Атомарный цезий при возбуждении испускает две монохроматические линии излучения с близкими длинами волн $\lambda_{1}$ и $\lambda_{2}$. Для анализа этого излучения используется интерферометр Майкельсона (см. рисунок).
Излучение цезиевой лампы $S$ с помощью линзы $Л_{1}$ в виде параллельного пучка направляется на полупрозрачное зеркало-делитель $D$. Это излучение частично отражается от делителя и падает на неподвижное зеркало $H$. Другая часть излучения проходит через делитель и падает на подвижное зеркало $П$. После отражения от зеркал $H$ и $П$ оба пучка вновь возвращаются к делителю $D$. Часть энергии этих пучков делитель направляет в сторону линзы $Л_{2}$, которая фокусирует оба пучка на поверхность катода фотоэлемента $Ф$. Сила тока фотоэлемента пропорциональна суммарной интенсивности падающего на него потока излучения. Подвижное зеркало $П$ начинает медленно двигаться от делительной пластины с постоянной скоростью $v=2.02 \cdot 10^{-6}~м/с$; при этом сила тока фотоэлемента изменяется так, как показано на рисунке ниже.
Определите:
среднюю длину волны излучения $\lambda=\frac{\lambda_{1}+\lambda_{2}}{2}$;
разность длин волн $\Delta \lambda=\lambda_{2}-\lambda_{1}$;
отношение $I_{1} / I_{2}$ интенсивностей спектральных линий, испускаемых атомом цезия.
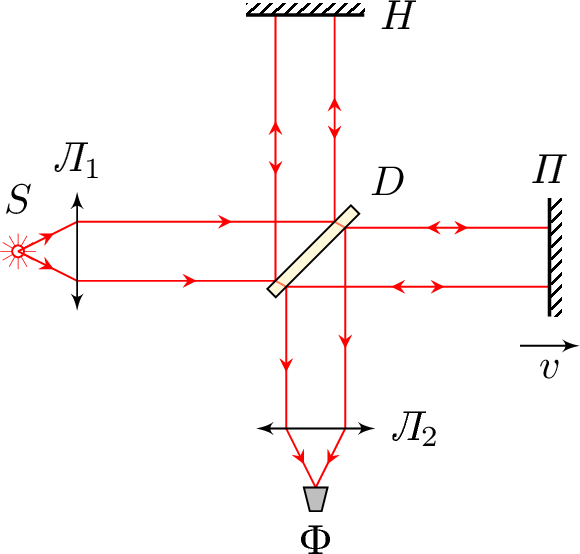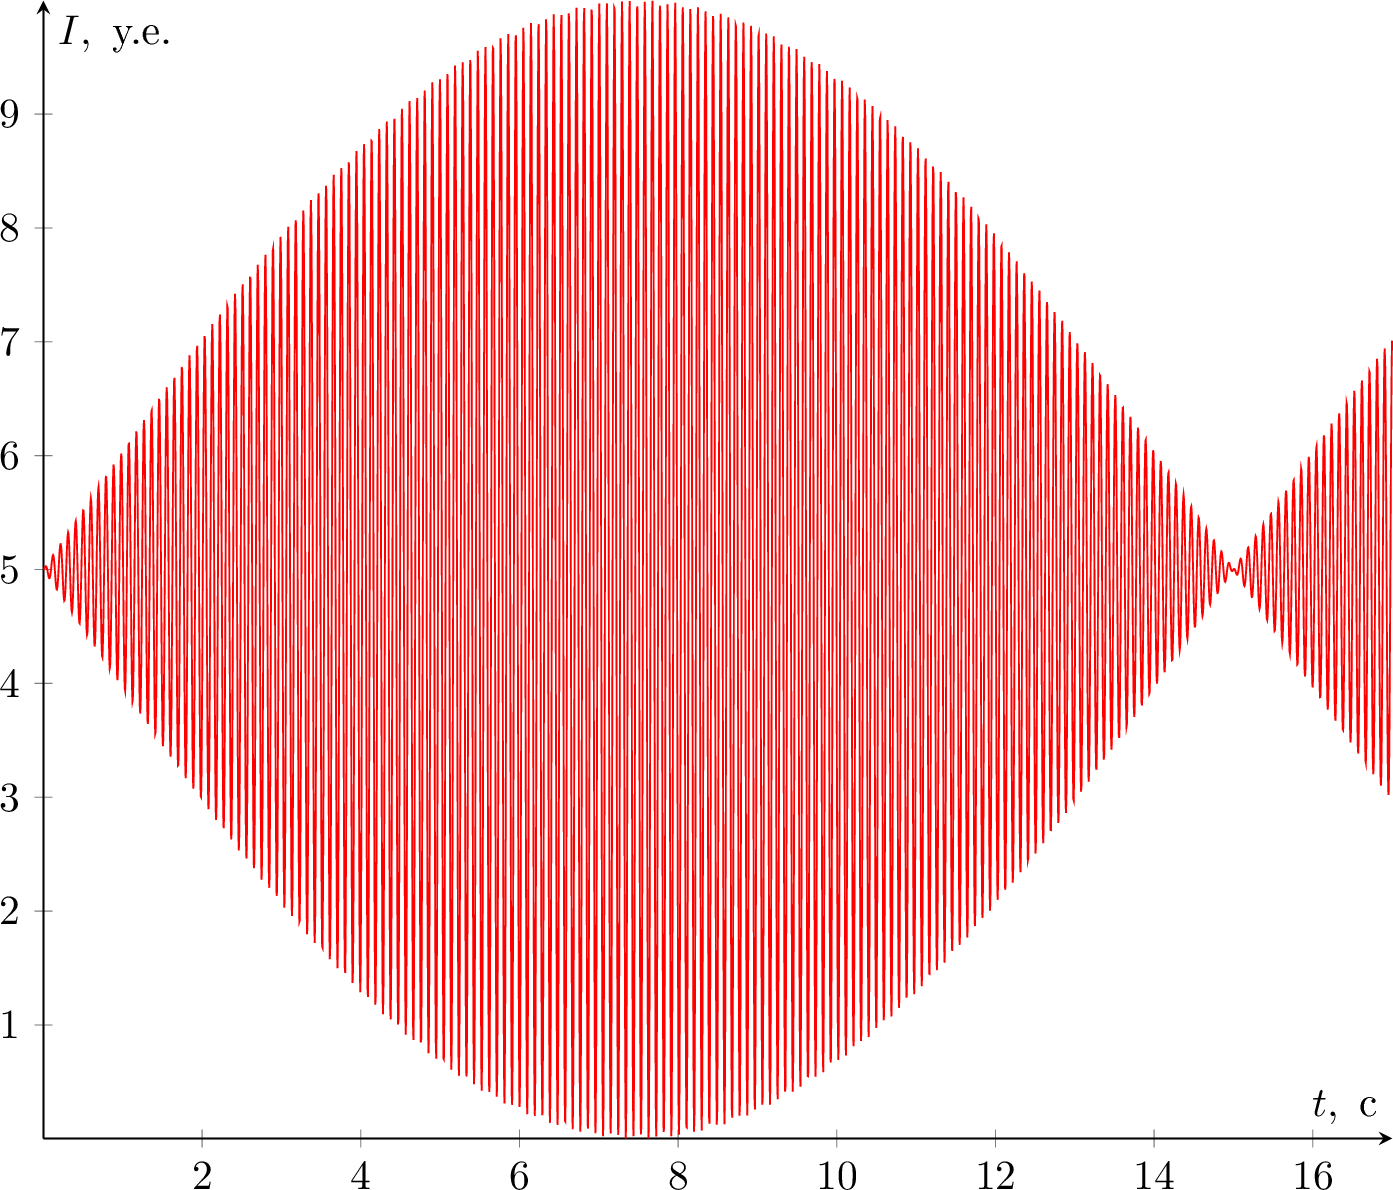
Определите:

среднюю длину волны излучения $\lambda=\frac{\lambda_{1}+\lambda_{2}}{2}$;
Решение: Каждая спектральная линия в излучении атомов цезия создает на фотокатоде поток световой энергии, интенсивность которого периодически изменяется при изменении разности хода $\Delta=2 v t$, возникающей при движении зеркала. Изменение разности хода на одну длину волны соответствует одному периоду $T$ колебаний силы тока фототока. В результате измерений числа колебаний силы тока по графику (см. рисунок в условии) найдем период $T$: $$ T=\frac{\Delta t}{N}=(0.113 \pm 0.001)~с, $$ здесь $\Delta t$ — некоторый промежуток времени, $N$ — число полных колебаний фототока за это время. Таким образом, $$ \lambda=\frac{\lambda_{1}+\lambda_{2}}{2}=2 v T=4.56 \cdot 10^{-7}~м=(456 \pm 4)~нм. $$
Ответ: $$ \lambda=2 v T=(456 \pm 4)~нм. $$

разность длин волн $\Delta \lambda=\lambda_{2}-\lambda_{1}$;
Решение: Наблюдаемые на рисунке в условии «биения» обусловлены наложением двух интерференционных картин для излучений с длинами волн $\lambda_{1}$ и $\lambda_{2}$. Максимальная амплитуда осцилляций фототока возникает в тех местах, где интерференционные максимумы для двух спектральных линий точно совпадают друг с другом. В тех местах, в которых амплитуда колебаний фототока минимальна, максимумы одной интерференционной картины (например, для спек- тральной линии $\lambda_{1}$) совпадают с минимумами другой интерференционной картины (для спектральной линии $\lambda_{2}$). Таким образом, на периоде «биений» $\tau$ (т.е. промежутке времени между двумя точками на графике, где амплитуда быстрых осцилляций тока минимальна) разность хода $\Delta$ изменяется на некоторое целое число $m$ длин волн $\lambda_{2}$ и на целое число $m+1$ длин волн $\lambda_{1}$ $(\lambda_{1}<\lambda_{2})$: $$ 2 v \tau=m \lambda_{2}=(m+1) \lambda_{1}. $$ Отсюда $$ m=\frac{\tau}{T}=\frac{12.9}{0.113} \approx 114, \quad \Delta \lambda=\frac{\lambda}{m}=\frac{456}{114}~нм \approx 4~нм. $$
Ответ: $$ \Delta \lambda=\frac{\lambda}{m} \approx 4~нм. $$

отношение $I_{1} / I_{2}$ интенсивностей спектральных линий, испускаемых атомом цезия.
Решение: Поскольку минимальное значение амплитуды колебаний фототока равно нулю, это означает, что интенсивности спектральных линий одинаковы: $$ \frac{I_{1}}{I_{2}}=1. $$
Ответ: $$ \frac{I_{1}}{I_{2}}=1. $$
Темы:
T, Оптика, Волновая оптика, Интерференция, Всероссийские